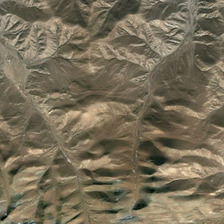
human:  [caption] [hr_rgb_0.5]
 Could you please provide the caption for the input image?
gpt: it is a piece of irregular khaki mountain .

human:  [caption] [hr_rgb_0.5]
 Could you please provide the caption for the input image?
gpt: it is a piece of irregular khaki mountain .

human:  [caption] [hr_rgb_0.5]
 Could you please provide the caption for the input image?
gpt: it is a piece of irregular khaki mountain .

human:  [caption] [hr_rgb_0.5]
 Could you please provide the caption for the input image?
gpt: it is a piece of irregular khaki mountain .

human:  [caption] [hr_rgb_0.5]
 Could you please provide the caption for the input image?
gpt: it is a piece of irregular khaki mountain .